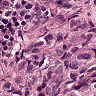
Metastatic tissue present: yes